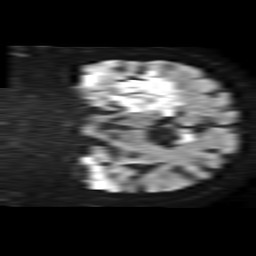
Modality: TRACE
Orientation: coronal
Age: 74
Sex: male
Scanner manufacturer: philips
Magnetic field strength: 1.5 T
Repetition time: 4.6 s
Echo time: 0.08528 s